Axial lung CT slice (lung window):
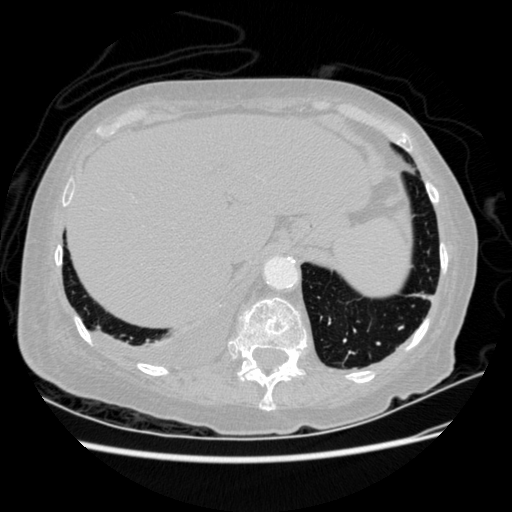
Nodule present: no